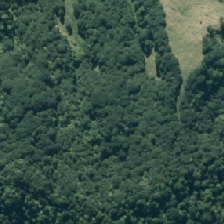
Land cover: manuka_kanuka